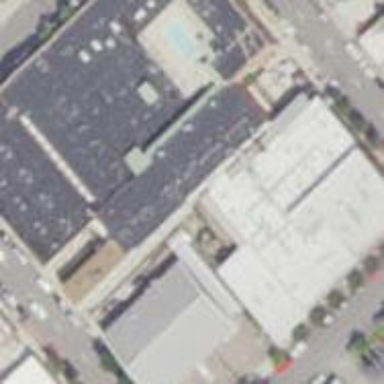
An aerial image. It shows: Industrial building.